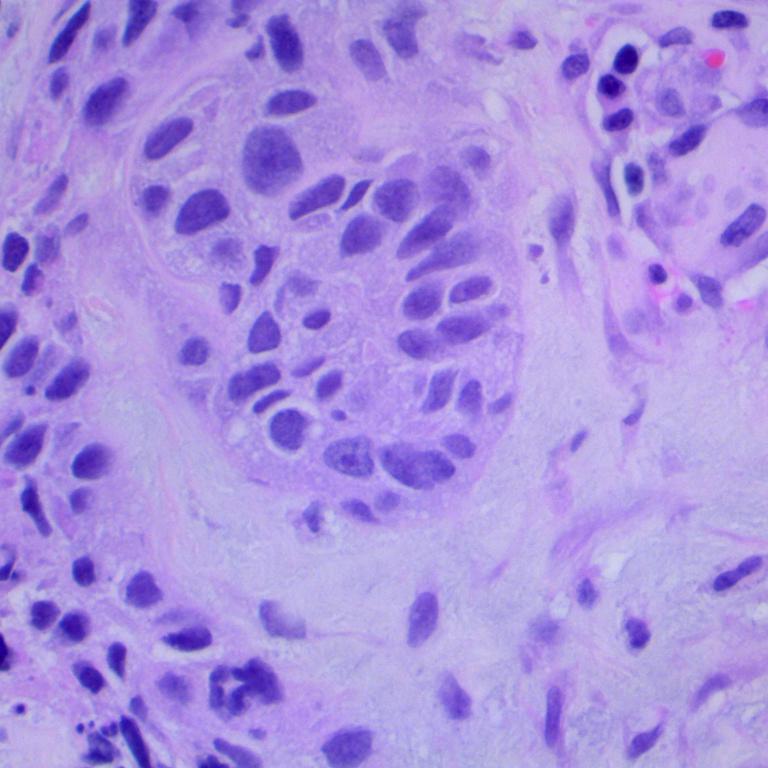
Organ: lung
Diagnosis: squamous carcinomas